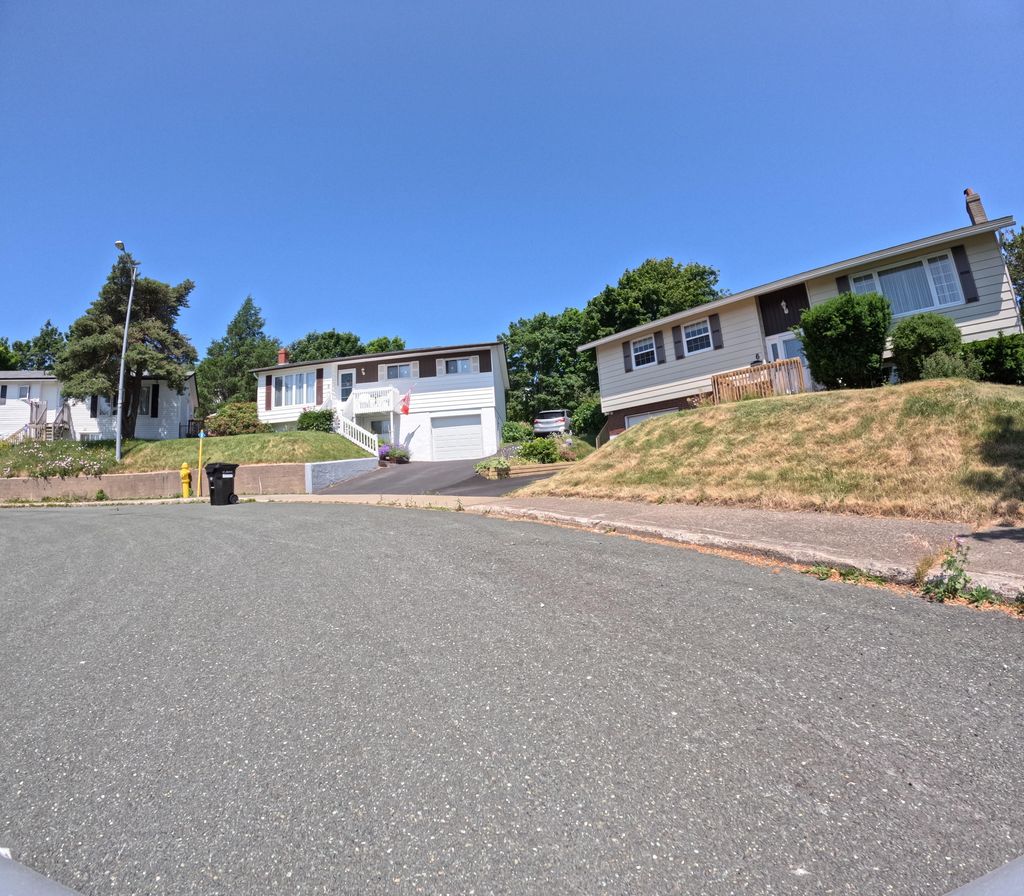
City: st_johns